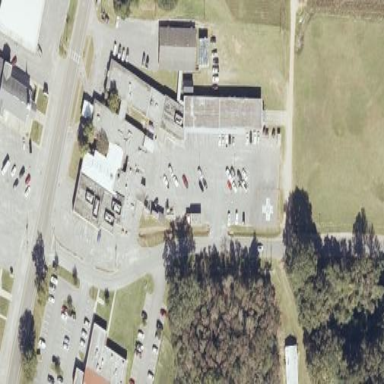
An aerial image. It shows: Hospital.